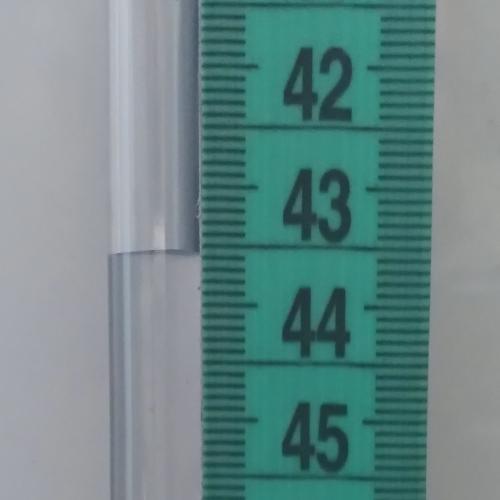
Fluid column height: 43.6 cm